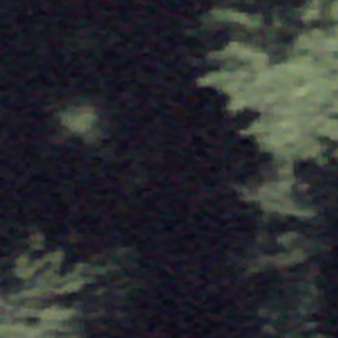
Label: other